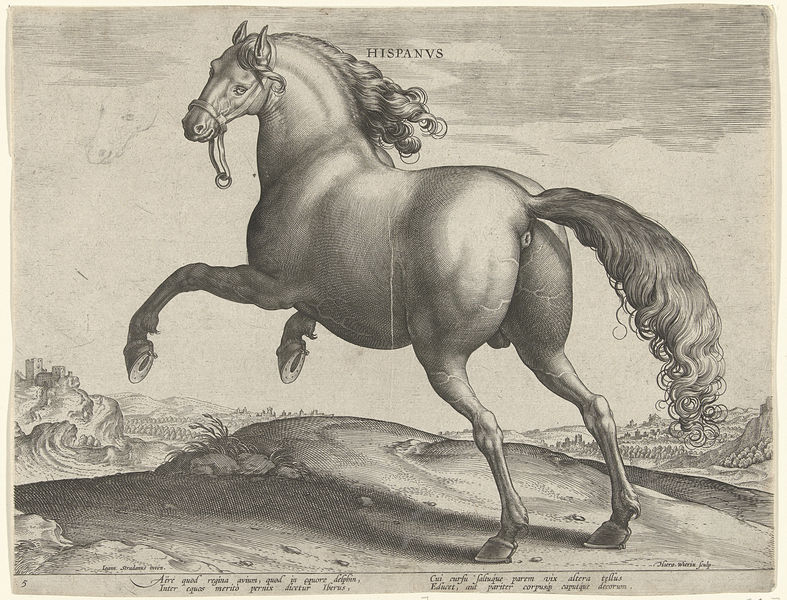
Titel: Paard uit Spanje (Hispanus Alter)
Künstler: Hieronymus Wierix
Standort: Amsterdam
Institution: Rijksmuseum
Schlagwörter: himmel, kopf, körper, wolken, bäume, landschaft, bewegung, schwarz, skizze, weiss, zeichnung, blick, weg, steine, öl, hügel, saum, locken, ohren, wald, pferd, huf, hufe, mähne, schwanz, schweif, sprung, zügel, spanien, schrift, studie, querformat, inschrift, tusche, spanisch, burg, druck, schwarzweiss, radierung, stich, text, rennen, springen, nüster, hengst, galopp, latein, hufeisen, trab, hüpfen, vorderbeine, spanier, springend, wallach, spaisch, hispanus